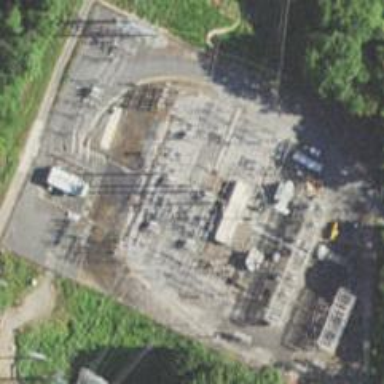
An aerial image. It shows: Power substation.